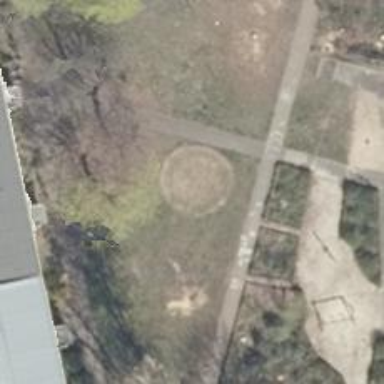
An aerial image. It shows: Playground area for leisure land.